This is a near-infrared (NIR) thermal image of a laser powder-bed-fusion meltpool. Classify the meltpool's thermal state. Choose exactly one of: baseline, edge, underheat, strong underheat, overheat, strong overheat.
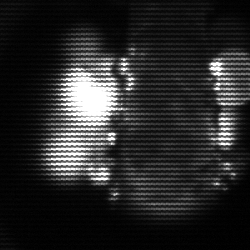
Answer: strong underheat